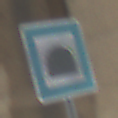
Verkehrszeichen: Tunnel
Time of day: Midday
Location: Roofed (Beach)
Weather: Overcast
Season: NotSpecified
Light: Natural